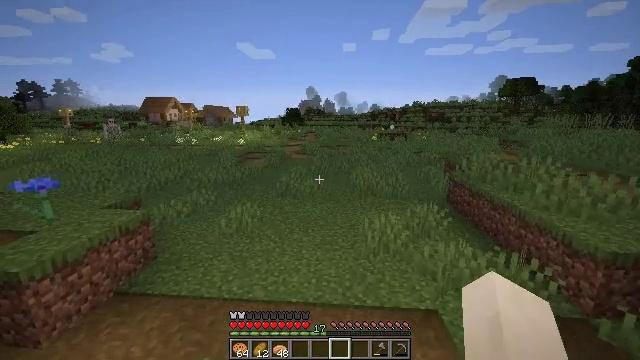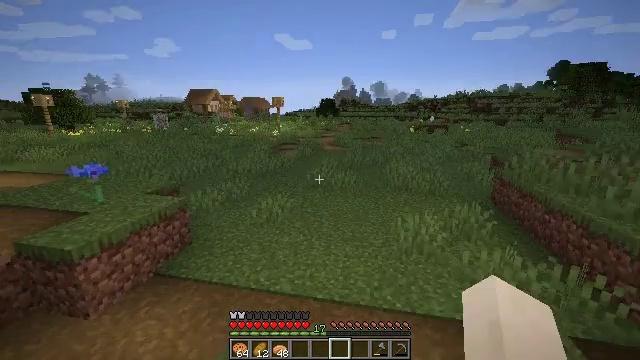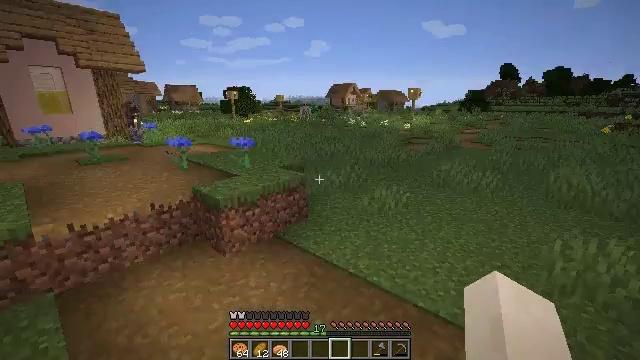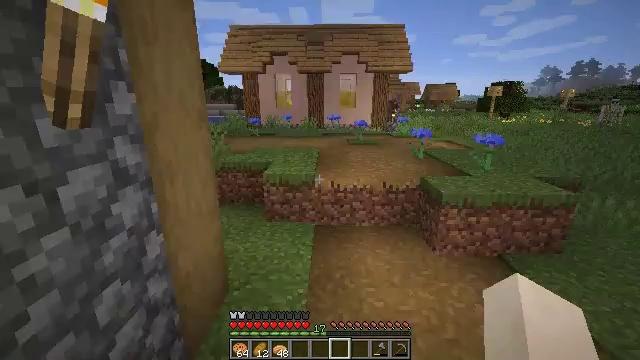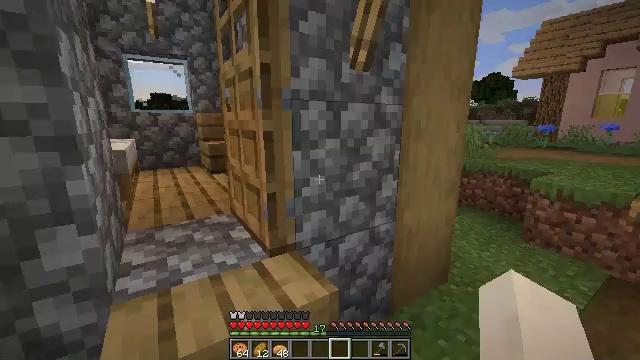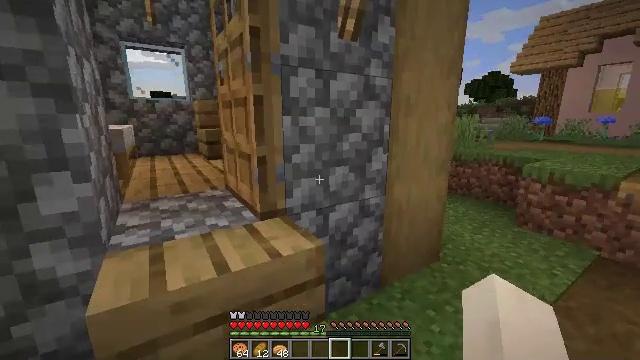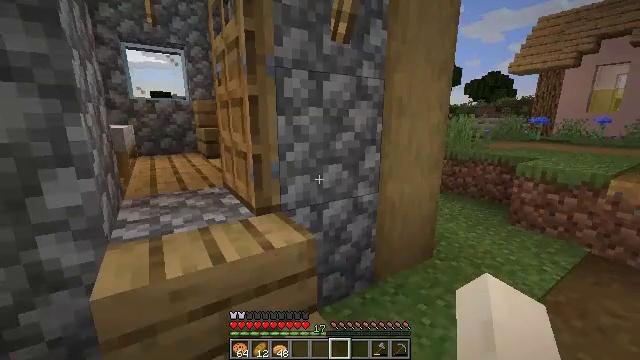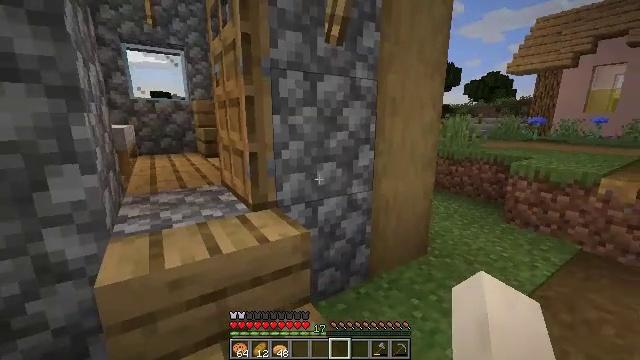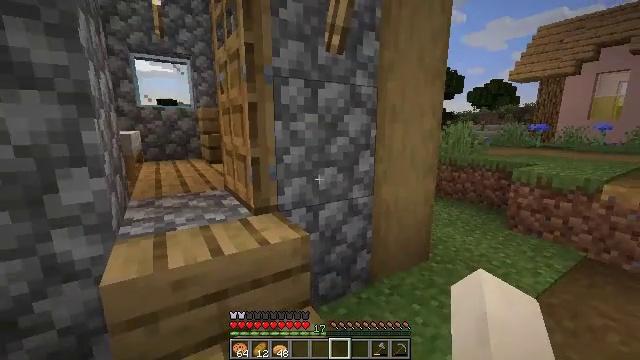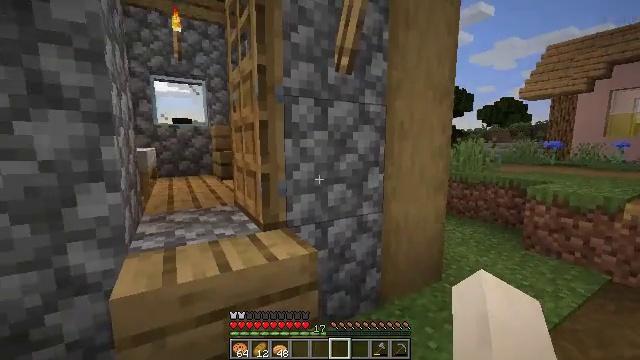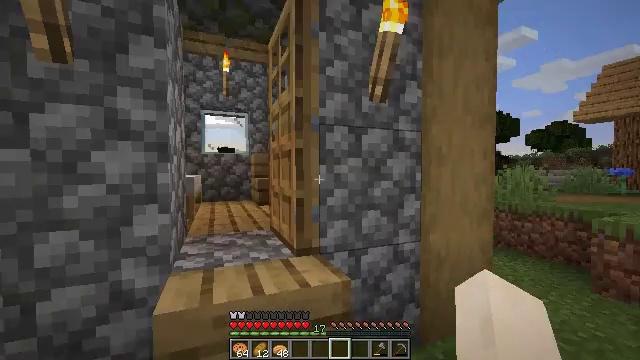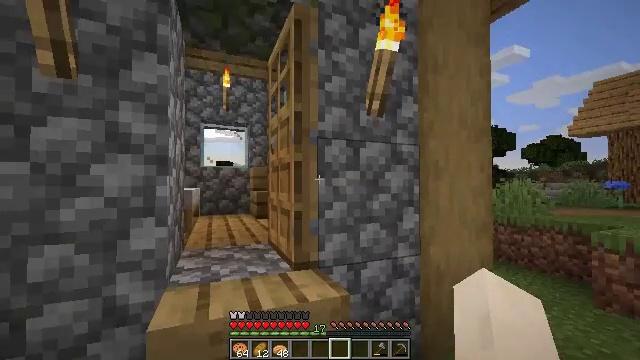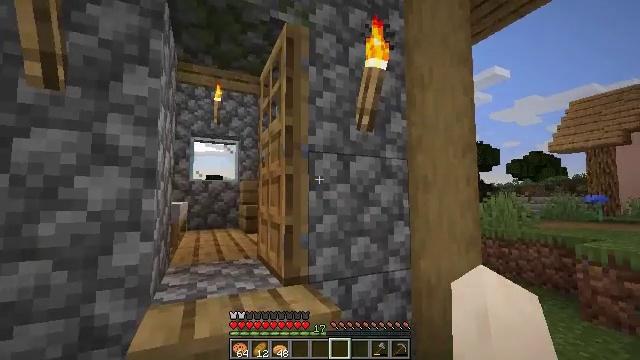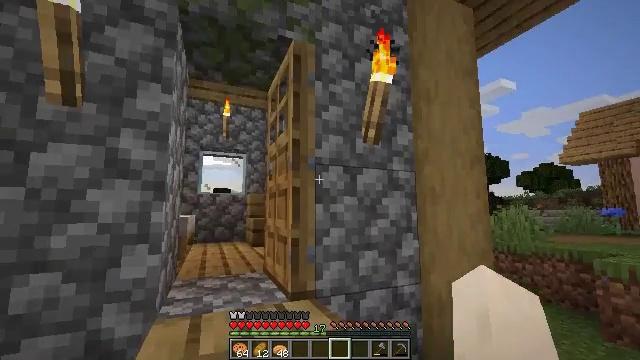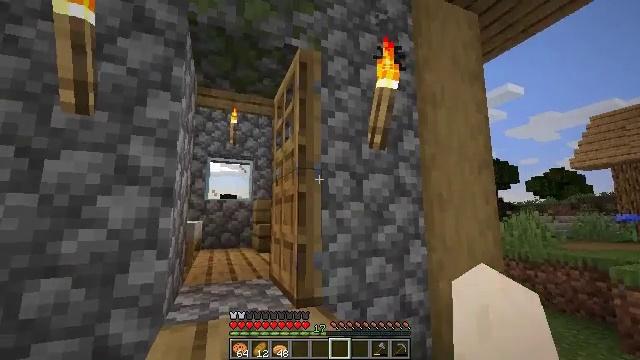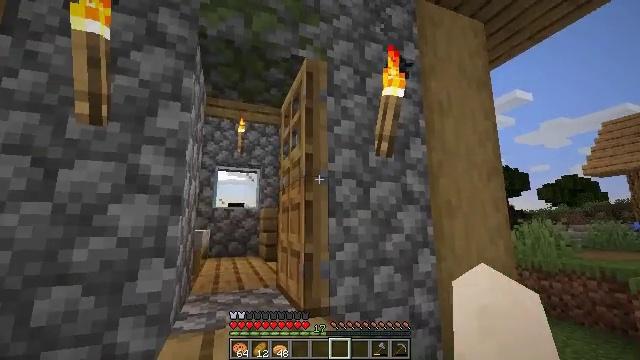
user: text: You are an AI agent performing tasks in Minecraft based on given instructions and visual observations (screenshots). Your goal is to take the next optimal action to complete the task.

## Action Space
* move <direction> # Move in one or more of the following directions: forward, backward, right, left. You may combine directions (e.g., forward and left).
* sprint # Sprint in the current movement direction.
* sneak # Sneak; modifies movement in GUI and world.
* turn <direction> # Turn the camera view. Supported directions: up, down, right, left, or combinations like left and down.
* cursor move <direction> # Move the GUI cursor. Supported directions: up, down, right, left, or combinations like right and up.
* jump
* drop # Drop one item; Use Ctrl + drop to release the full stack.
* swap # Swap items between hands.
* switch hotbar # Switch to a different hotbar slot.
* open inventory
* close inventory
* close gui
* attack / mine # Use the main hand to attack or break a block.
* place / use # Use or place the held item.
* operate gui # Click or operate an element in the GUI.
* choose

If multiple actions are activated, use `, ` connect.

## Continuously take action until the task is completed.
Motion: motion action
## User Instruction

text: Combine required items to craft a suspicious stew.
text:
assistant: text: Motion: move forward and move right, turn left and down
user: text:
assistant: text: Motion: move forward and move right, turn left and down
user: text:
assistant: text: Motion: move right, turn left
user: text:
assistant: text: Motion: move right, turn left and up
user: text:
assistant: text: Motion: no_op
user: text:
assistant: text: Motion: no_op
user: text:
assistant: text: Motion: no_op
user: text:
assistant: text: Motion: turn up
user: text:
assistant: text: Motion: turn left and up
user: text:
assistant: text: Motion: turn left and up
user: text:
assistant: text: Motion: turn up
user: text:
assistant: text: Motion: turn right and up
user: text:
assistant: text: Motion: turn left and up
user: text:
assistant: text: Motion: turn left and up
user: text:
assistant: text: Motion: turn left and up
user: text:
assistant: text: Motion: move left, use / place
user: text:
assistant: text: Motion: move forward and move left, use / place
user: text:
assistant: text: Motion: move forward and move left, use / place
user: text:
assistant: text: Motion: move forward, turn right and down, use / place
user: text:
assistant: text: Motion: turn down
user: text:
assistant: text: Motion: turn right and down
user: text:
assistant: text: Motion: move forward, turn right and down
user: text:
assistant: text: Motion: move forward, turn right and down
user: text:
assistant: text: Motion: move forward, turn right and down
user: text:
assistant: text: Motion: move forward and move right
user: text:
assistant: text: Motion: move forward and move right, sprint
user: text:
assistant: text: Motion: move forward and move right, sprint
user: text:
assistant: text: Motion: move forward and move right, sprint
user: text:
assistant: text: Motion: move forward, sprint
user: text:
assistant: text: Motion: move forward, sprint